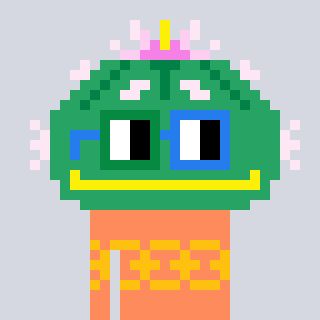
a pixel art character with square green and blue glasses, a peyote-shaped head and a peachy-colored body on a cool background